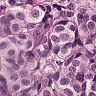
Metastatic tissue present: yes